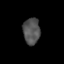
Tissue: skin
Cell type: Epithelial cells
Senescence score: 0.7885
Nuclear area (px): 438
Mean DAPI intensity: 82.621